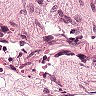
Metastatic tissue present: no